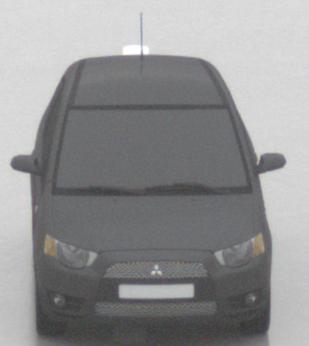
Make: Mitsubishi
Model: Colt 1.1
Detailed model: Colt (VI)
Model produced from: 2008/11
Model produced until: 2010/10
Doors: 3
Color: gray
Road condition: wet road
Daytime: midday
Contrast: low contrast